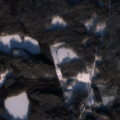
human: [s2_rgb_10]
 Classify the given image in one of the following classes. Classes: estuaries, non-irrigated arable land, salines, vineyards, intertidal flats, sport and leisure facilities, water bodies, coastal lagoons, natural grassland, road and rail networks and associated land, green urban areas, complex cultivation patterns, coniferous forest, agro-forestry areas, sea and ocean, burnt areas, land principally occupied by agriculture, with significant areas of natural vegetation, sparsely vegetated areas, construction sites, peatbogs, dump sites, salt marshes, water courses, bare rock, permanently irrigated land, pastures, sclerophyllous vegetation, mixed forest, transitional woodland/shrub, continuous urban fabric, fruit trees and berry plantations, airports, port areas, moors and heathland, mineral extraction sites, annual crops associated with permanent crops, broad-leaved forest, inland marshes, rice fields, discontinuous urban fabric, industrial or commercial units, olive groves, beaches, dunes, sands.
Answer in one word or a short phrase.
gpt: coniferous forest